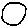
Label: circle